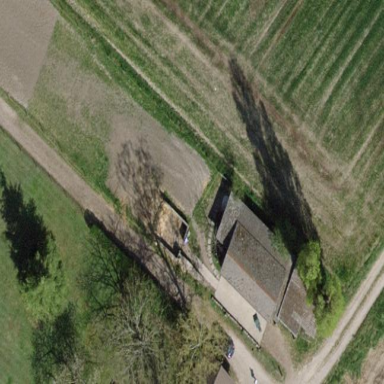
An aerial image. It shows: Farmyard area.